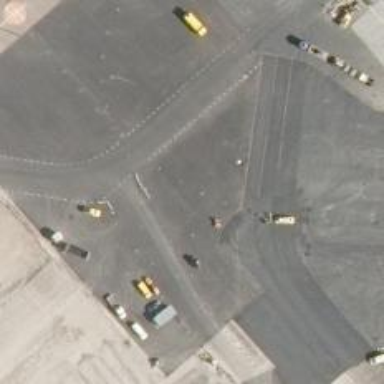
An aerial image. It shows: View of taxiway at the airport.